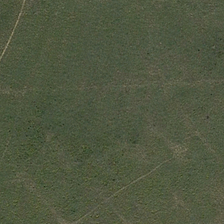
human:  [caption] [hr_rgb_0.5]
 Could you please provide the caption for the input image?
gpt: it is a piece of green meadow .

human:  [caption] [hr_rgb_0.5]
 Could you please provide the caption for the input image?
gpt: it is a piece of green meadow .

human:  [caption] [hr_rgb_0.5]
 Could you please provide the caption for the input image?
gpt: it is a piece of green meadow .

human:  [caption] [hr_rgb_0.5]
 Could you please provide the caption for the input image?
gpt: it is a piece of green meadow .

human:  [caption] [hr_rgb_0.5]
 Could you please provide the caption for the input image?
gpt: it is a piece of green meadow .